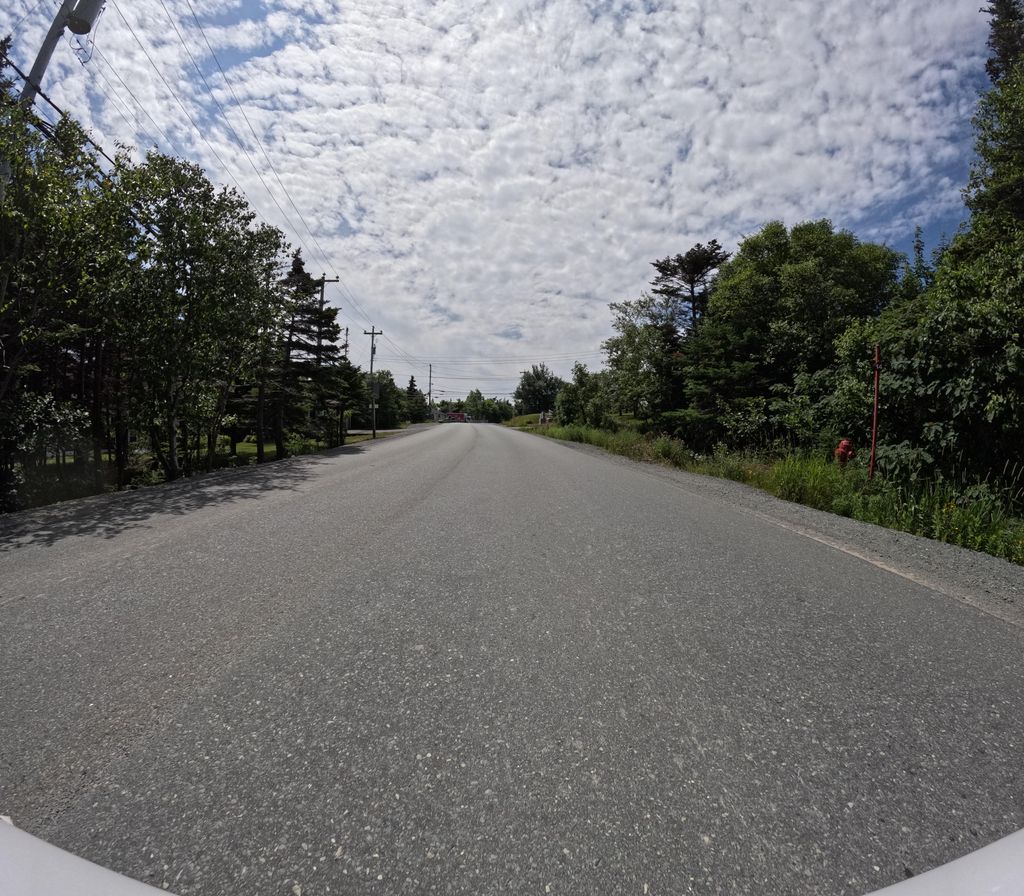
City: st_johns